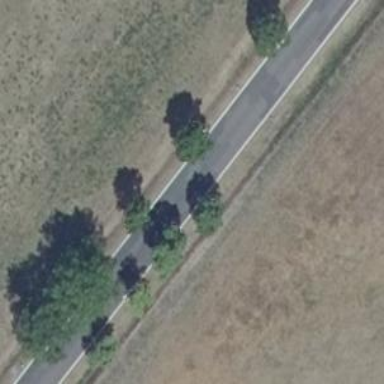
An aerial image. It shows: Row of deciduous broadleaved trees.